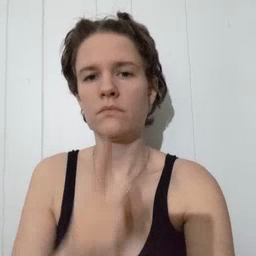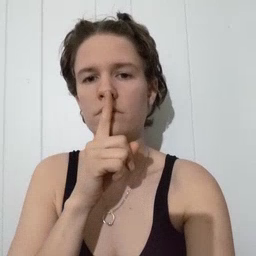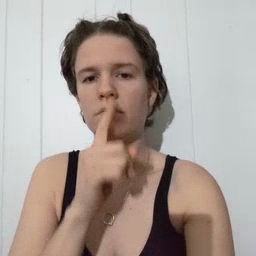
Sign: shhh